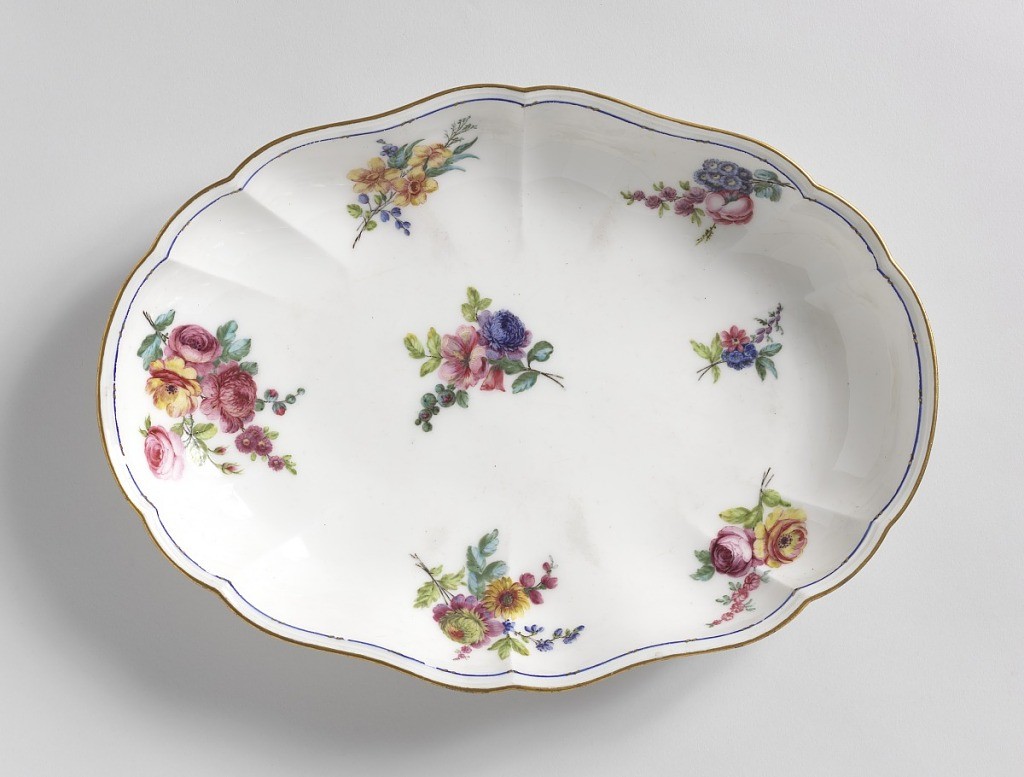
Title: Pair of Dishes
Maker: Sèvres Porcelain Manufactory, French, established 1756
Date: ca. 1770
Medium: soft paste porcelain, vitreous enamel, gold
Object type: dishes
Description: Oval slightly scalloped sides. Decorated with floral sprays. Slim blue band on inside edge. Top edge gilded.